Question: I've been building a prism rotation effect using 3D transforms. The 'transform-origin-z' property seemed best for transforming the faces of the prism, but Safari 5 and Mobile Safari inexplicably stretch my element, even when no transform is applied. Firefox 12 and Chrome 18 work correctly.
<URL>
<URL>
I'm interested in understanding why this happens. Should I avoid 'transform-origin-z' entirely, or is there some workaround for Safari and Mobile Safari?

'''
<style>
/* other browser prefixes omitted for brevity */
.container {
margin: 50px;
border: 2px solid #00f;
height: 50px;
-webkit-perspective: 500px;
}
.face {
height: 50px;
background-color: rgba(255,0,0,0.5);
-webkit-transform-origin: center center -25px;
-webkit-transform: translate3d(0,0,0);
}
</style>
<div class="container">
<div class="face"></div>
</div>
'''
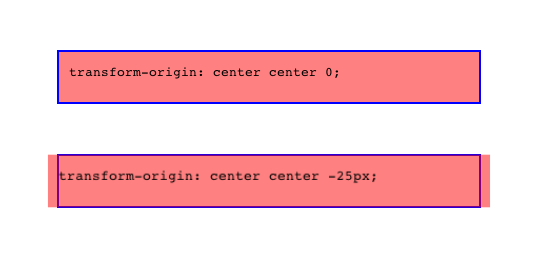
Answer: it seems like this is a bug in Safari.
Chrome moves the transformation-center over the Z-axis, Safari leaves this center were it was, but moves the object itself over the Z-axis.
The object therefore is zoomed in Safari, and seems bigger.
I would avoid the transform-origin (on Z-axis) for now and work with translate-Z to produce the same effect.
Example:
<URL>